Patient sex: M
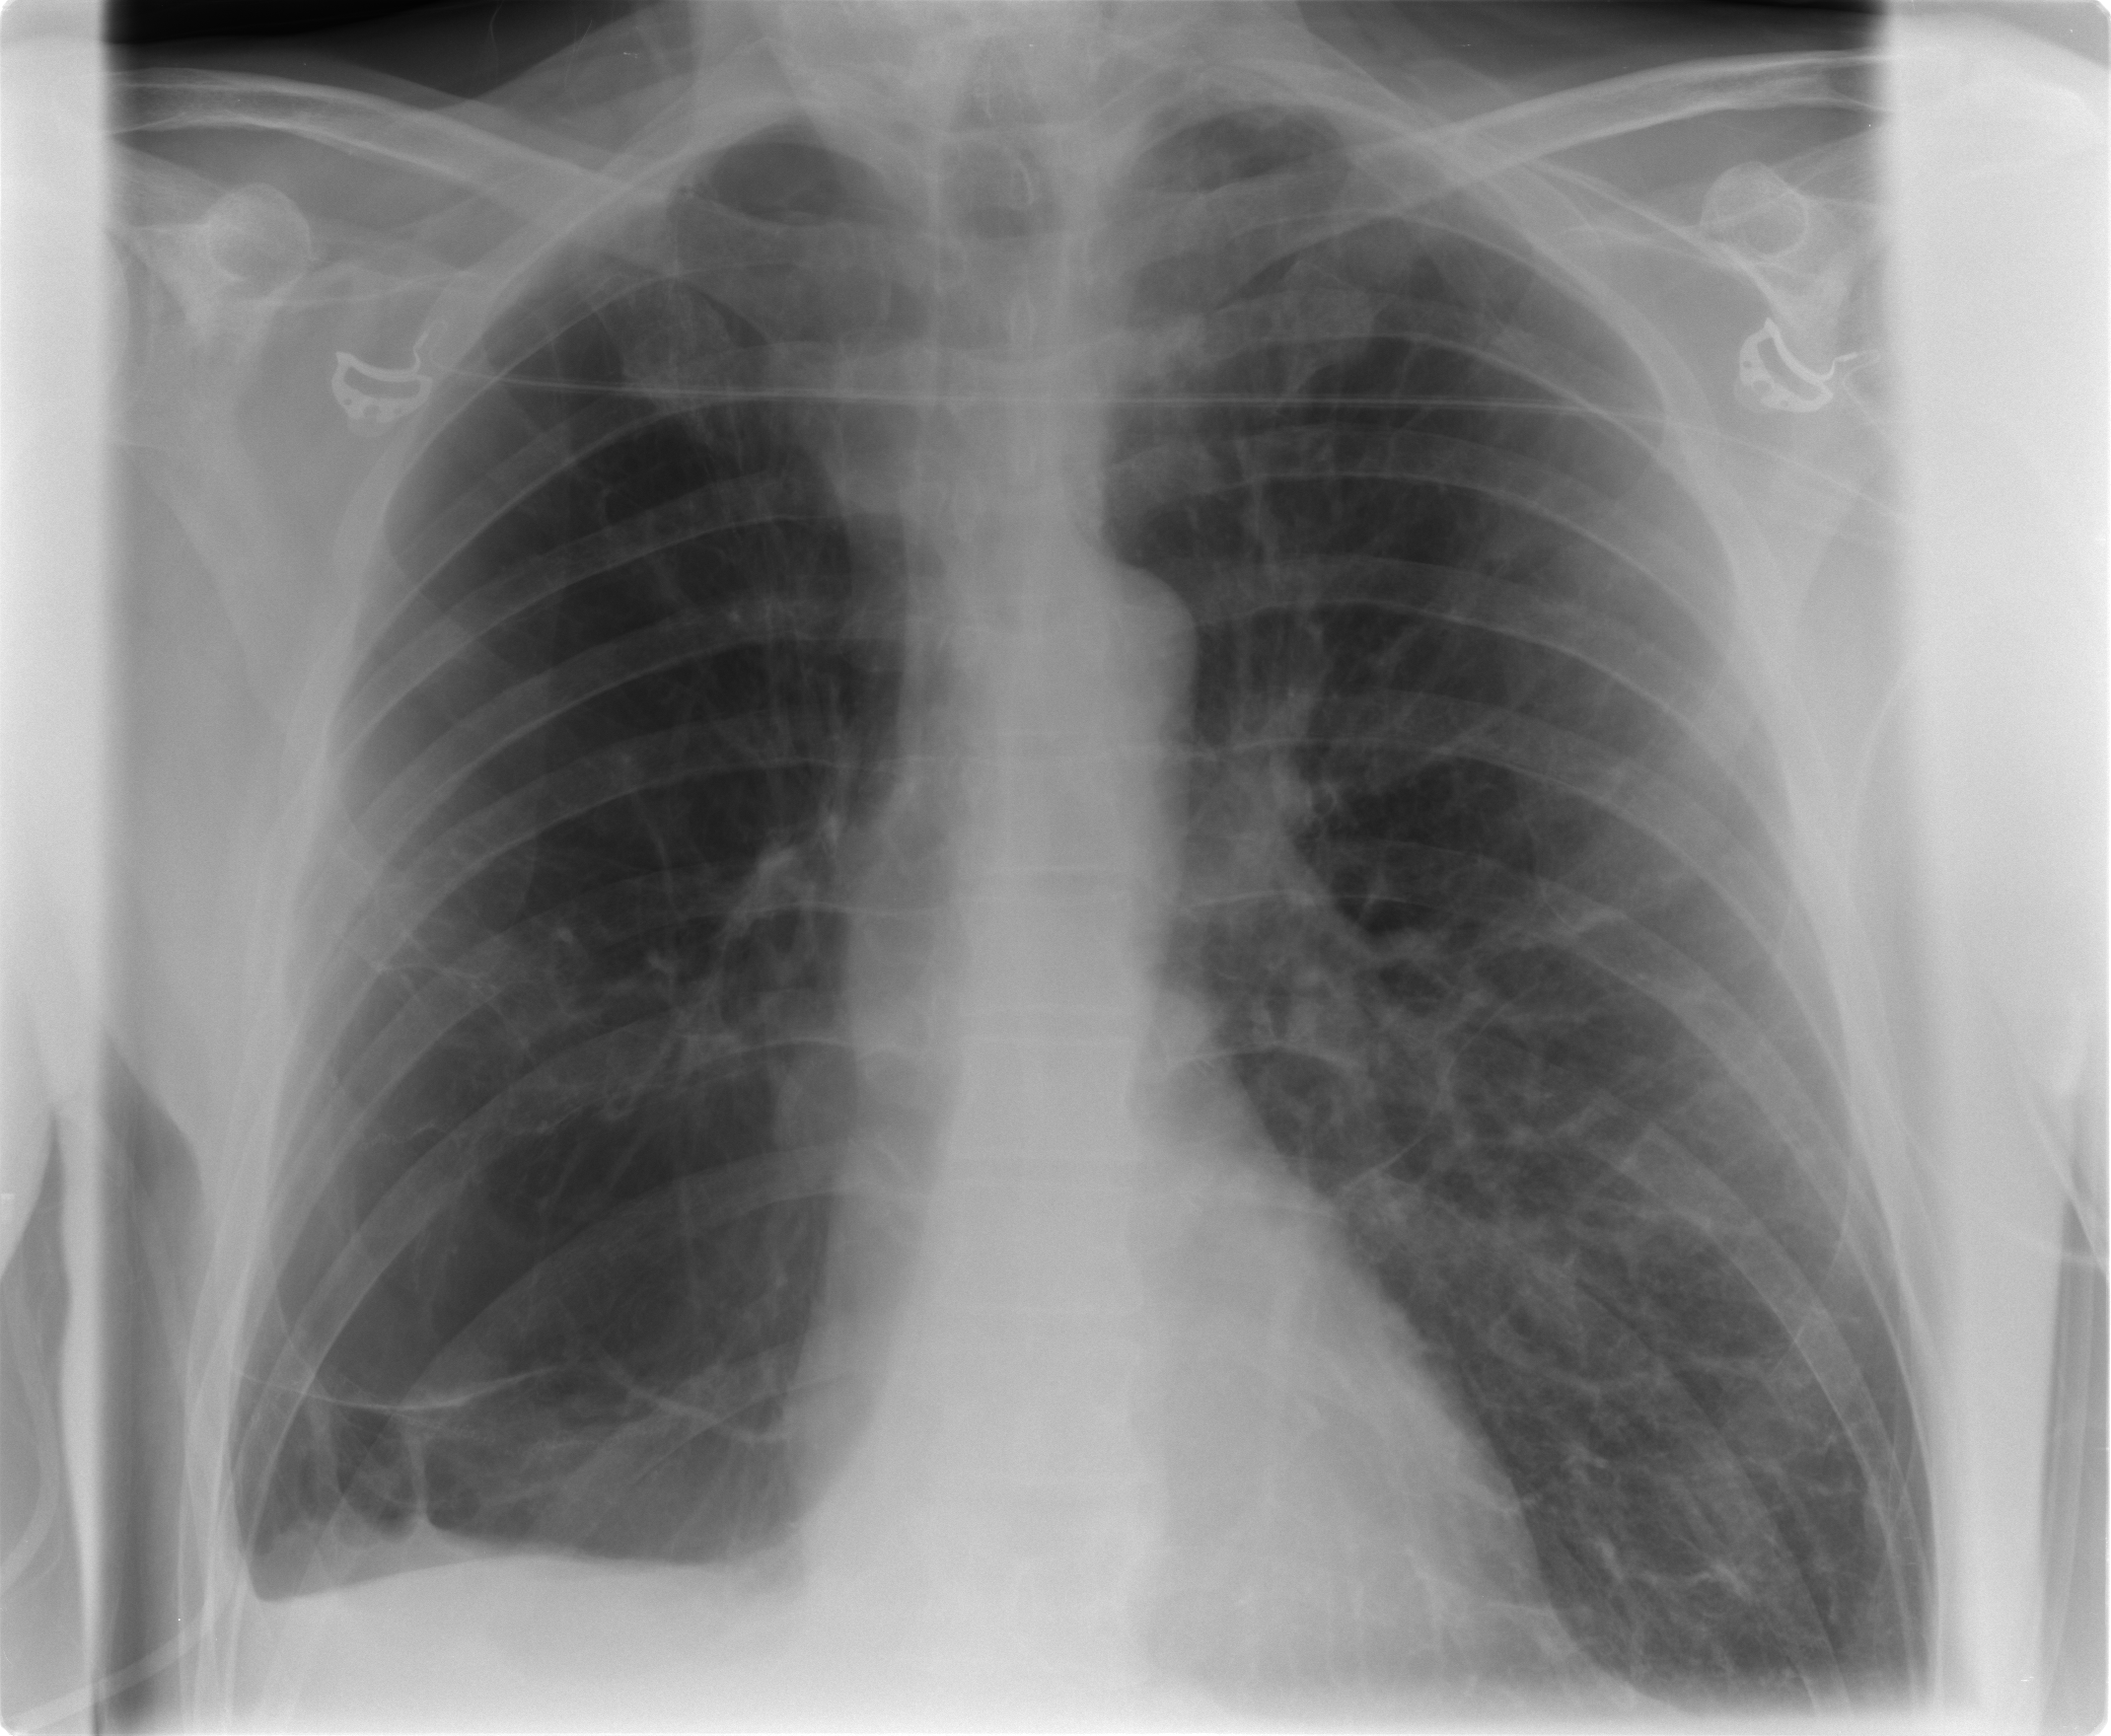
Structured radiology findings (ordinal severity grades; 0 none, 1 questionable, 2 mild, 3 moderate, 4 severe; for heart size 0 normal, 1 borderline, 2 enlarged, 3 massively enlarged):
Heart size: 0
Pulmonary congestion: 0
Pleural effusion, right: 2
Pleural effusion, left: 0
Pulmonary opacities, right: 0
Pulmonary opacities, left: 0
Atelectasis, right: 2
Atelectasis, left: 0